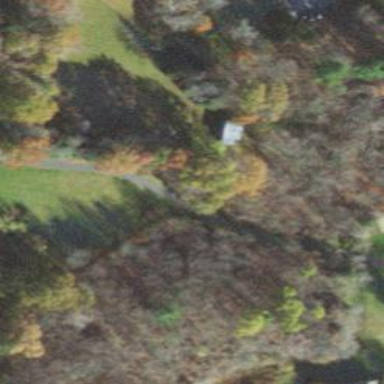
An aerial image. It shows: Driveway.